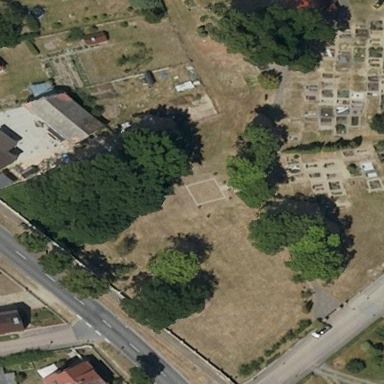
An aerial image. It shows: Cemetery.